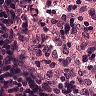
Metastatic tissue present: no